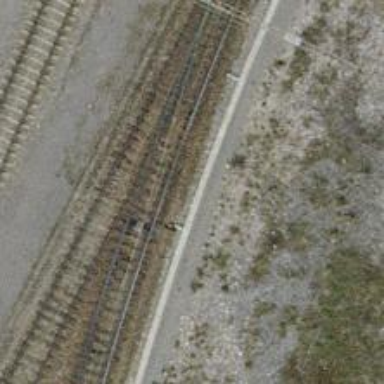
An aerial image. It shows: Rail yard with electrified contact lines for the railway.